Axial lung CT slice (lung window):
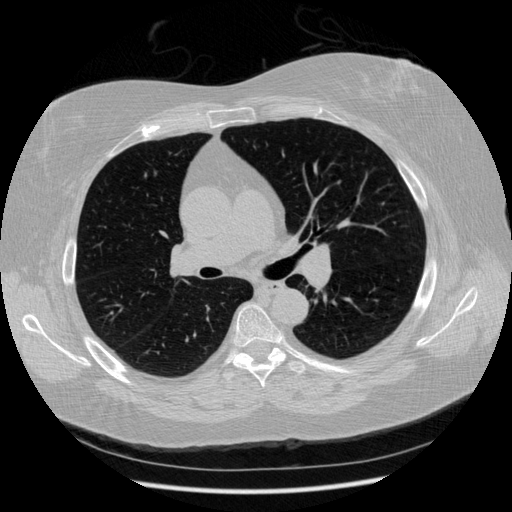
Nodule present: no